Interaction volume radius: 5 \u00c5
Interaction volume height: 25 \u00c5
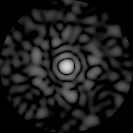
Disorder parameter: 0.8334